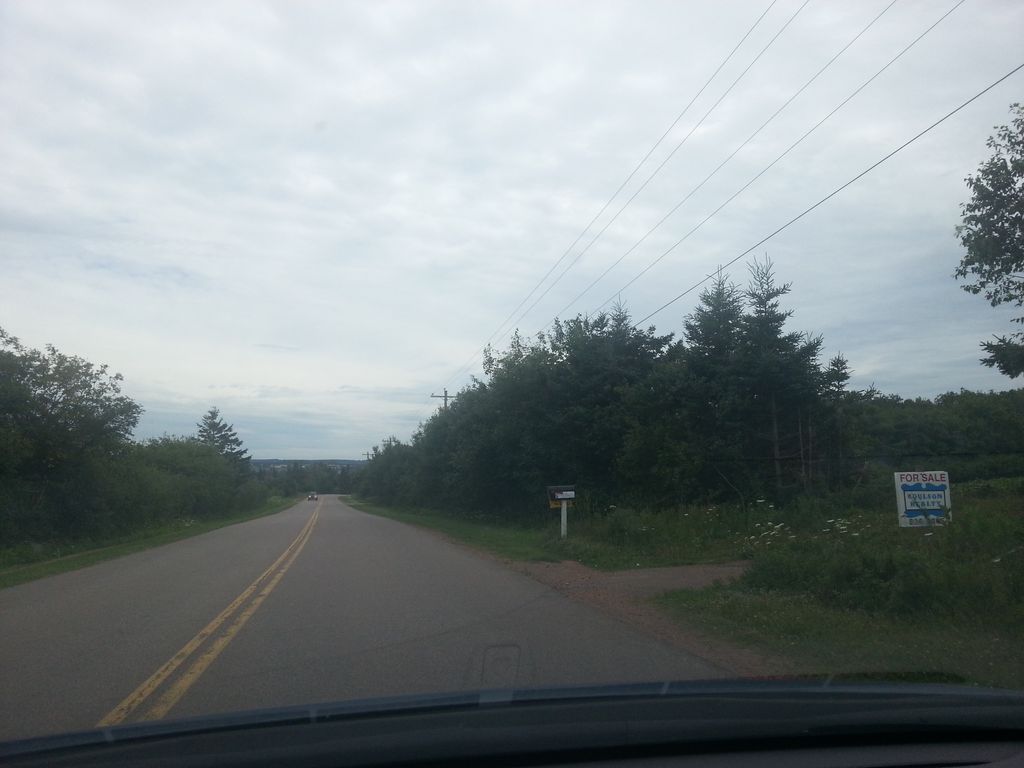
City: charlottetown